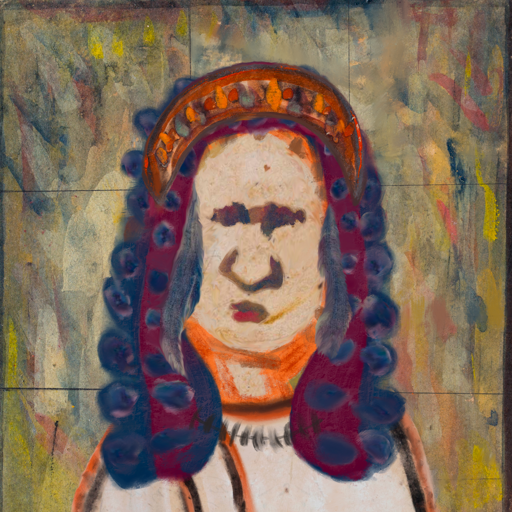
Background: GypsyMother, Head And Neck Front: Rupkatha, Face Front: In_The_Sun, Bust: Roy_Bahadur, Hair Front: Hill_Girl, Head Accessory: Hypocrite, Second Necklace: Blank, Necklace: In_The_Sun, Baby: Blank